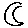
Label: moon